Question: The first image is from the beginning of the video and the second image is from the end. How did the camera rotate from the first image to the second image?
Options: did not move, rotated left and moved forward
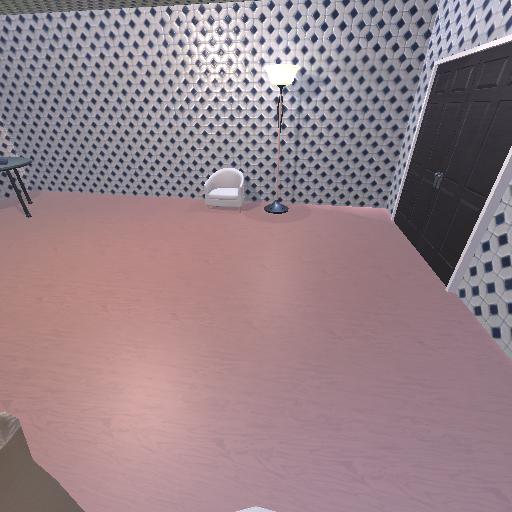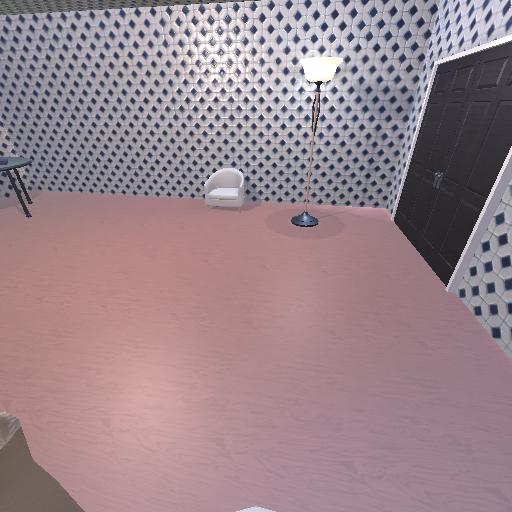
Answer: did not move